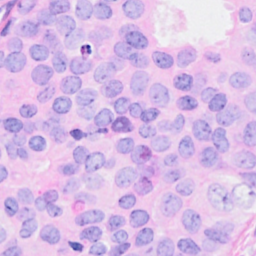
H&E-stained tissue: Breast